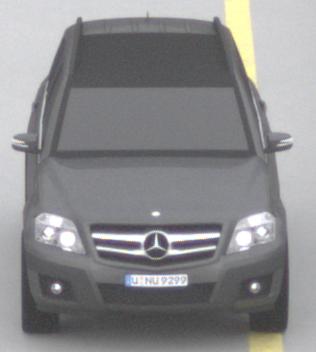
Make: Mercedes-Benz
Model: GLK 280
Detailed model: GLK-Class (204)
Model produced from: 2008/10
Model produced until: 2009/04
Doors: 5
Color: gray
Road condition: dry road
Daytime: morning or afternoon
Contrast: low contrast